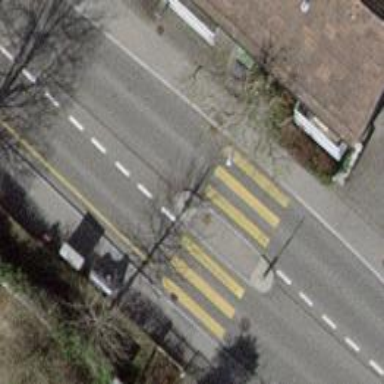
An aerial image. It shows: Uncontrolled zebra crossing with central island. The crossing is marked with zebra stripes.